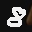
Label: 8